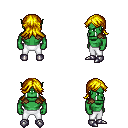
a pixel art fantasy rpg character, male body template, orc, green skin, leather shoulder armor, white pants, blonde loose hair, metal boots, four views (front, back, left, right), 2x2 character sprite sheet, small pixel art, hard edges, no anti-aliasing